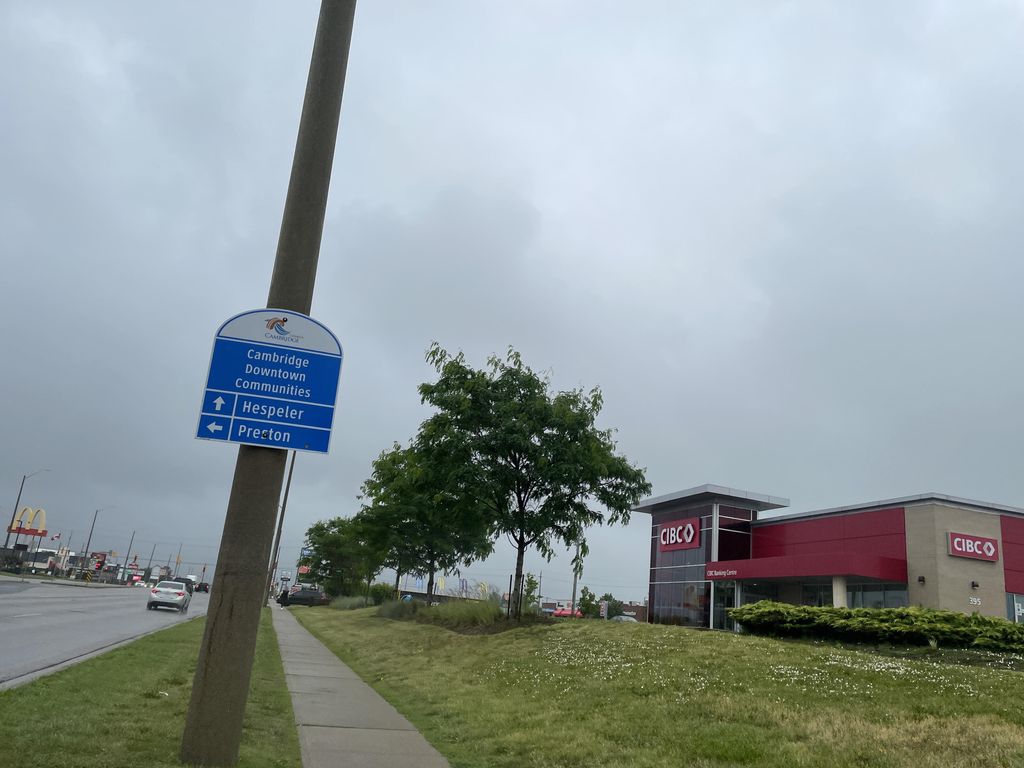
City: kitchener-waterloo